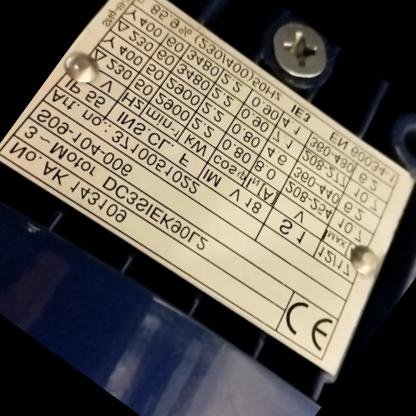
Klasa: tabliczka-znamionowa